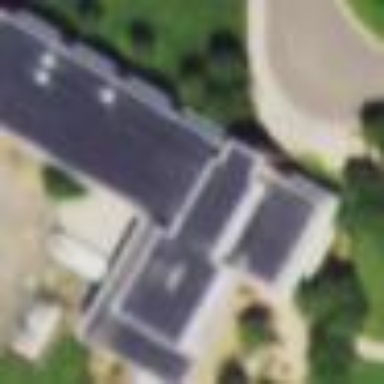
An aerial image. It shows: University building.